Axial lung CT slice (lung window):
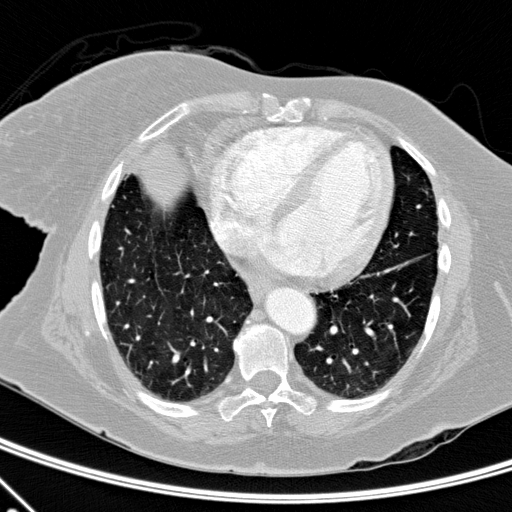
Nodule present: no